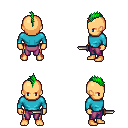
a pixel art fantasy rpg character, male body template, human, tanned skin, teal long-sleeve shirt, magenta pants, green mohawk hairstyle, dagger, four views (front, back, left, right), 2x2 character sprite sheet, small pixel art, hard edges, no anti-aliasing